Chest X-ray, PA view. Patient: 50 years old, sex F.
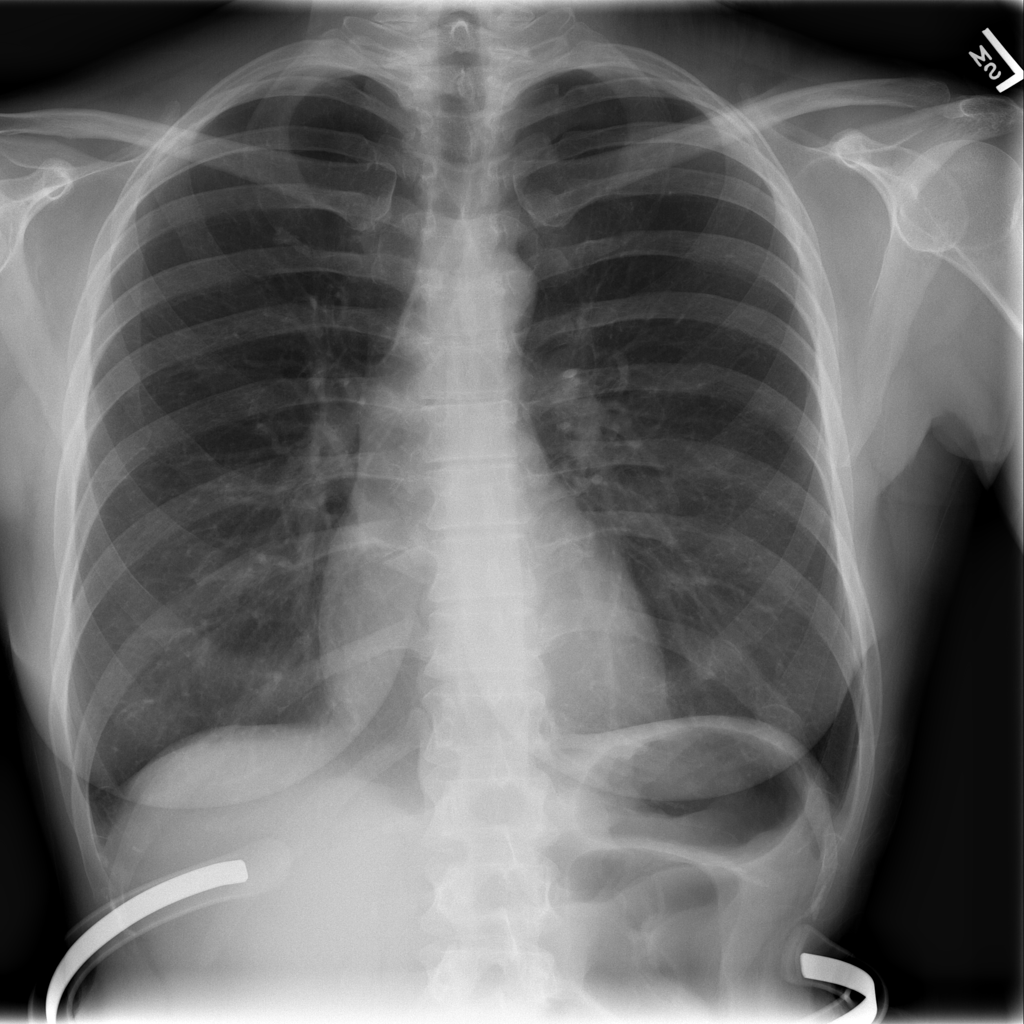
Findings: No Finding